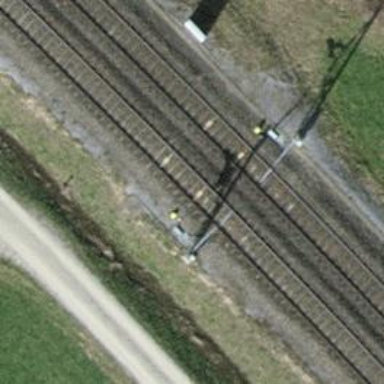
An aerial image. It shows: Railway signal.